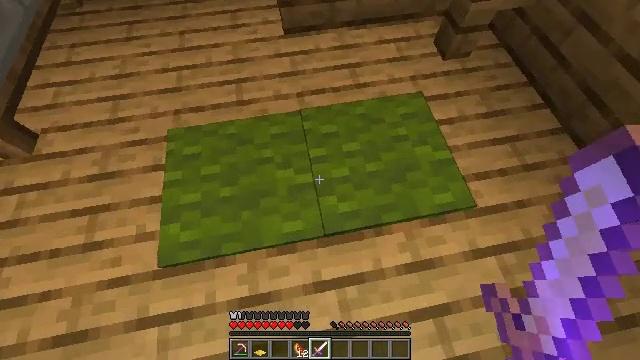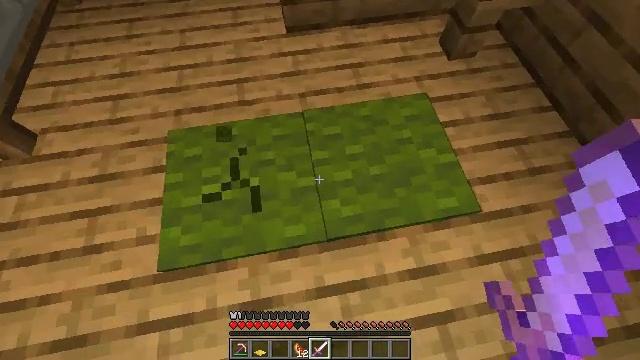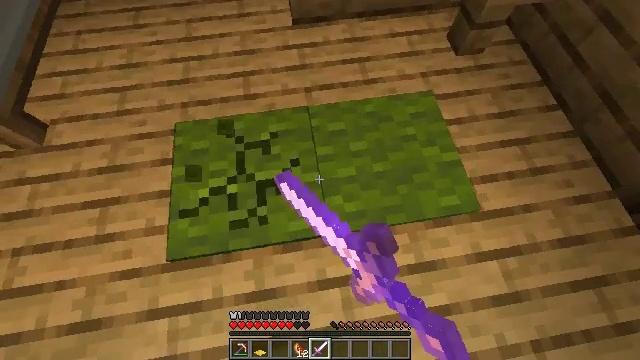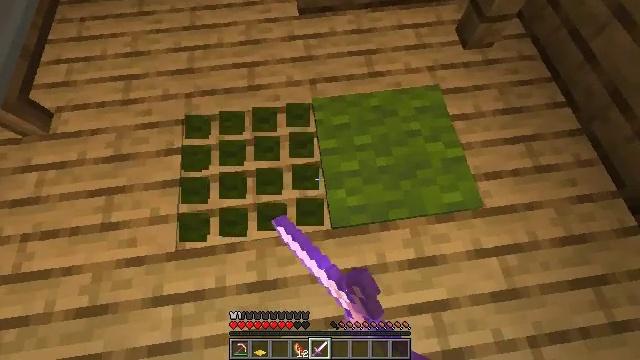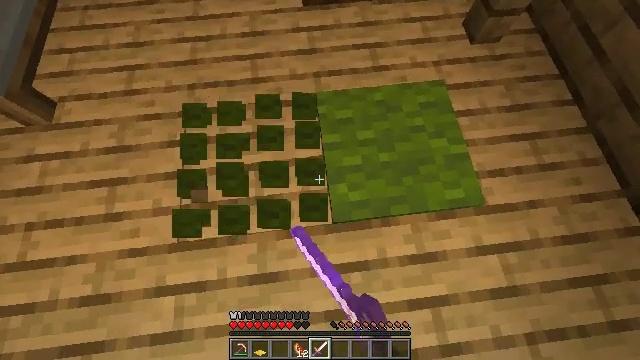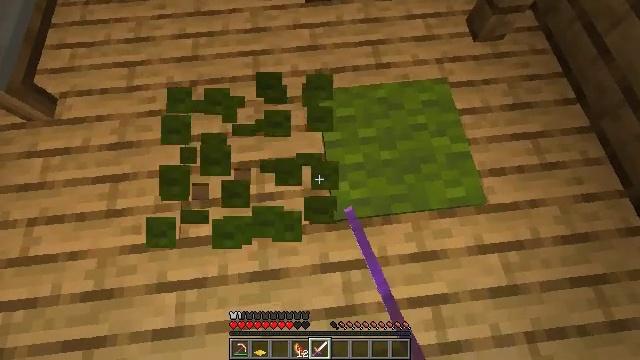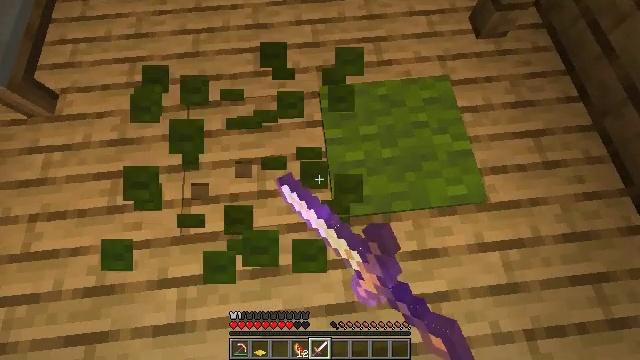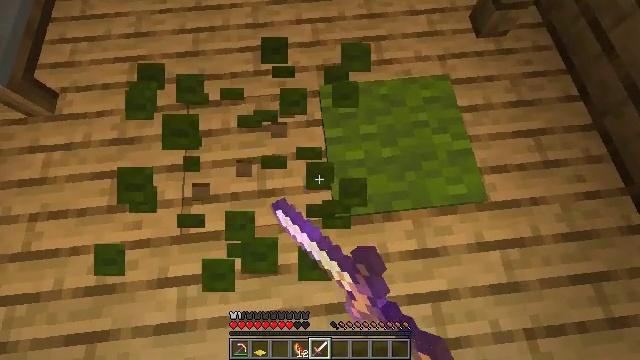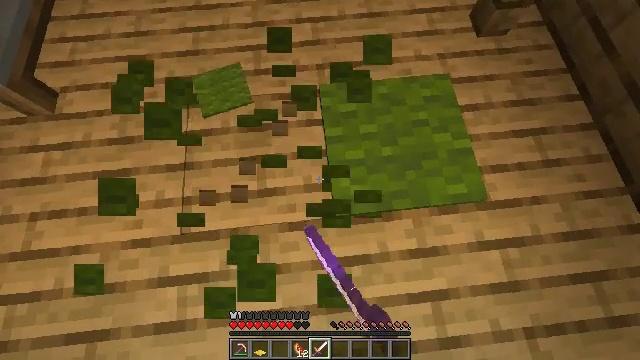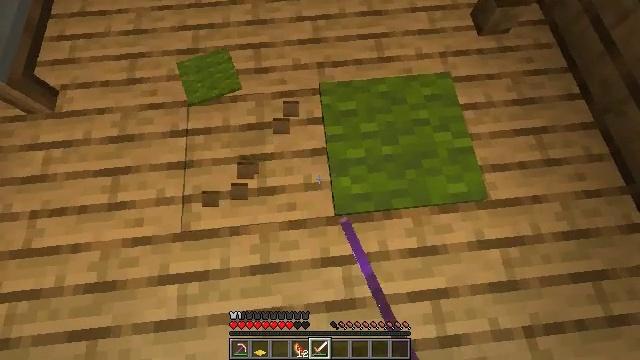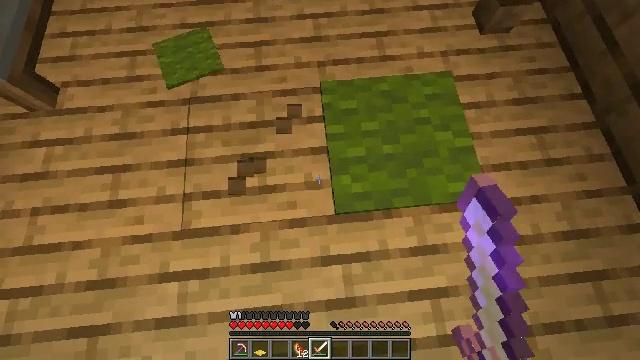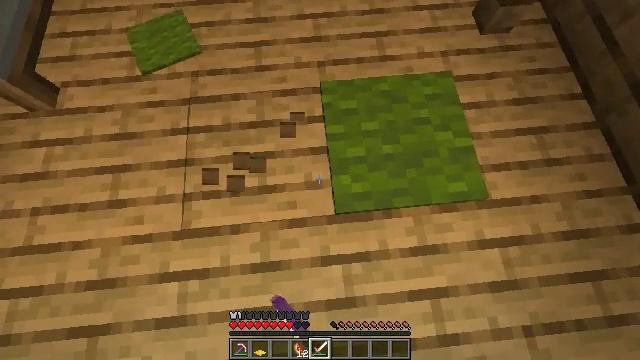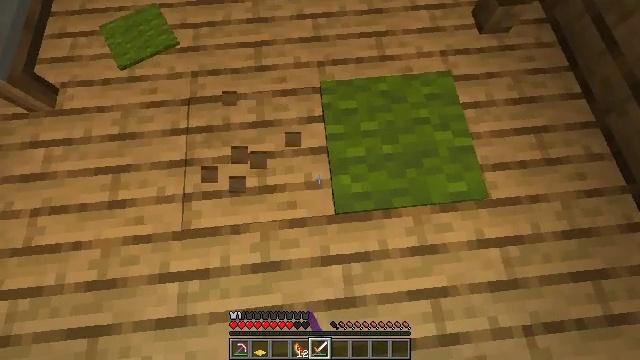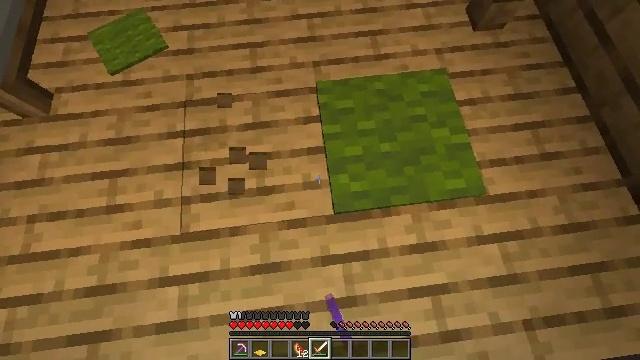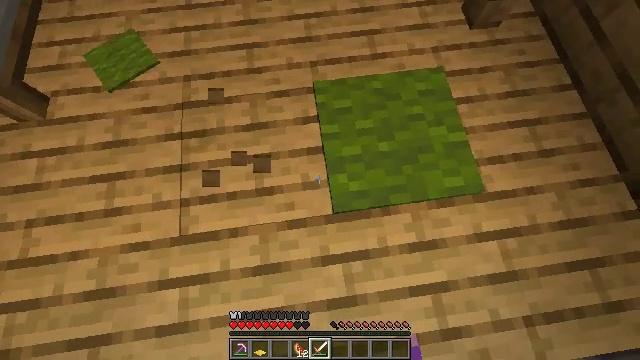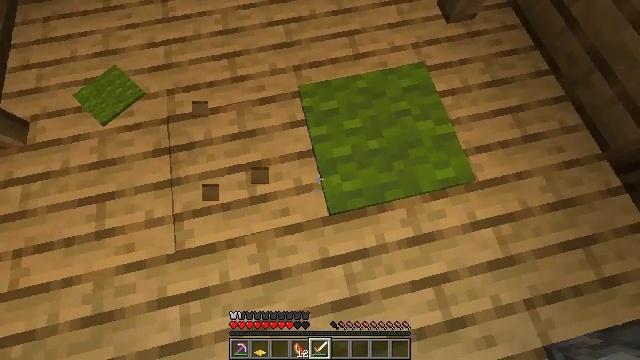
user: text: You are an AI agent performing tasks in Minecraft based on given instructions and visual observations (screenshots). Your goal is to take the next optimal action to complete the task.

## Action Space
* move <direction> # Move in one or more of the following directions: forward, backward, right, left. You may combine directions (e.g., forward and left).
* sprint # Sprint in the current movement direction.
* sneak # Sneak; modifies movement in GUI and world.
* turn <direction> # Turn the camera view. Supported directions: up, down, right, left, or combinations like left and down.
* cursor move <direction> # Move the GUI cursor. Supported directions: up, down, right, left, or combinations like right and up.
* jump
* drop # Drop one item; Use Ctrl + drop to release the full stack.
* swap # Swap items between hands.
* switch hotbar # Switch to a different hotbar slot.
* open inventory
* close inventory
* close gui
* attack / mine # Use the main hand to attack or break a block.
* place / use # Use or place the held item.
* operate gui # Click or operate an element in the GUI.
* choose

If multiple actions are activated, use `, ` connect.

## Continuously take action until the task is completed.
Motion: motion action
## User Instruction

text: Attack the green carpet to retrieve it.
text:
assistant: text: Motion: attack / mine
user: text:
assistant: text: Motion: turn left and down, attack / mine
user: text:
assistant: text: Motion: turn left and down, attack / mine
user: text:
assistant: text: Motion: turn left and down, attack / mine
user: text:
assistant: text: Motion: attack / mine
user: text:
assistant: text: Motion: attack / mine
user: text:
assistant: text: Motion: attack / mine
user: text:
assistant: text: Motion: attack / mine
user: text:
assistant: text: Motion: attack / mine
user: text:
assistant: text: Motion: attack / mine
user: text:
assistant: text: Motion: attack / mine
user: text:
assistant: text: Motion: attack / mine
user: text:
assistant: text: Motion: turn right
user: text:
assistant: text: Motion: no_op
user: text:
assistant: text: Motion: turn right
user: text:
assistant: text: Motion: turn right
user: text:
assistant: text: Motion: turn right
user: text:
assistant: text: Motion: turn right
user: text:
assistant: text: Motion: no_op
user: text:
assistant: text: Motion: no_op
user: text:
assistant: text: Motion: no_op
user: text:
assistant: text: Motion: turn left
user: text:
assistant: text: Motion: no_op
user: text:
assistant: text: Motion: no_op
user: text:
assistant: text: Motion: turn right
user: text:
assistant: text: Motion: turn right
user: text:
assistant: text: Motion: no_op
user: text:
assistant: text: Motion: no_op
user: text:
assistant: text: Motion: no_op
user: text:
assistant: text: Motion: no_op